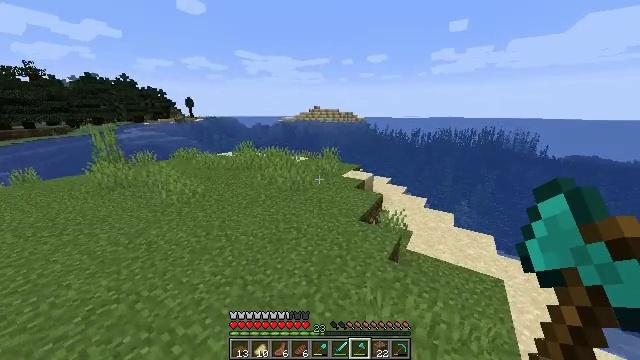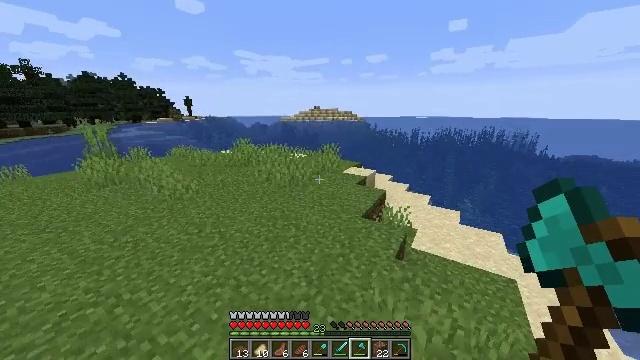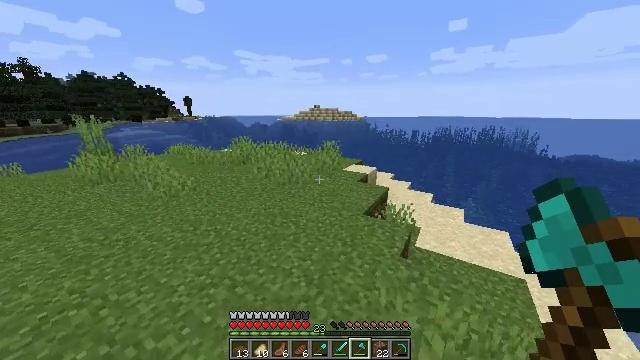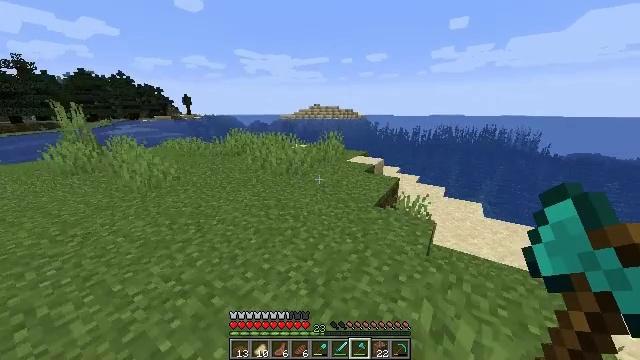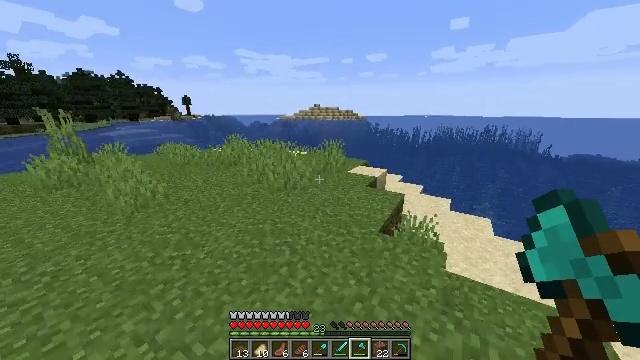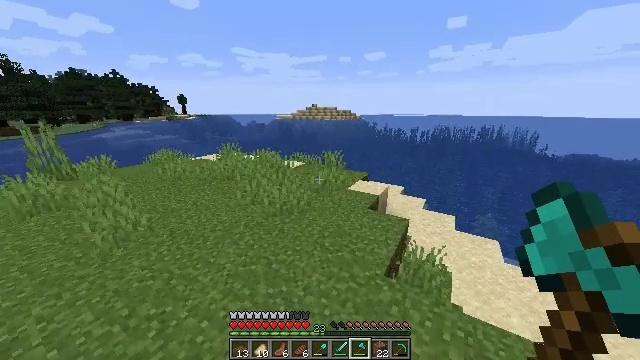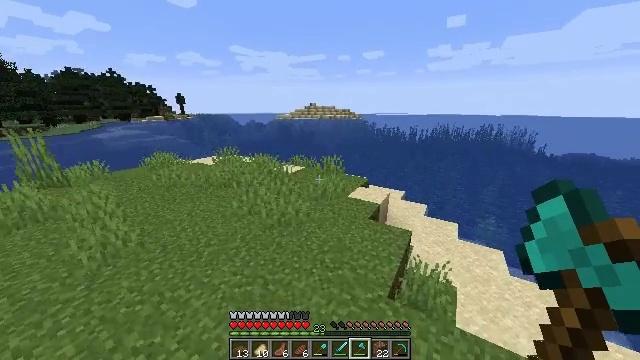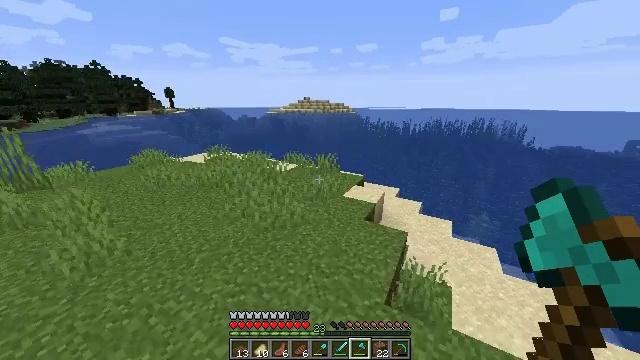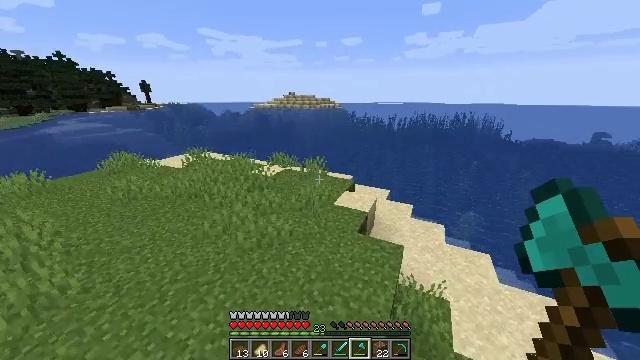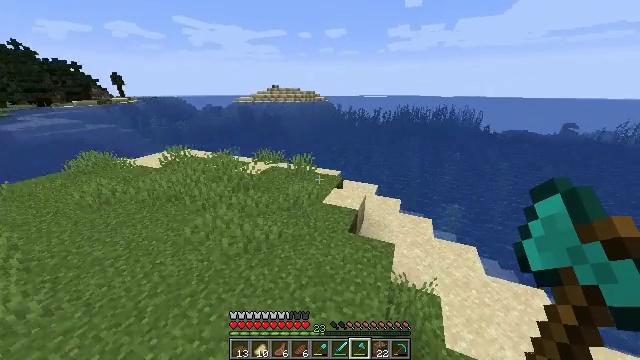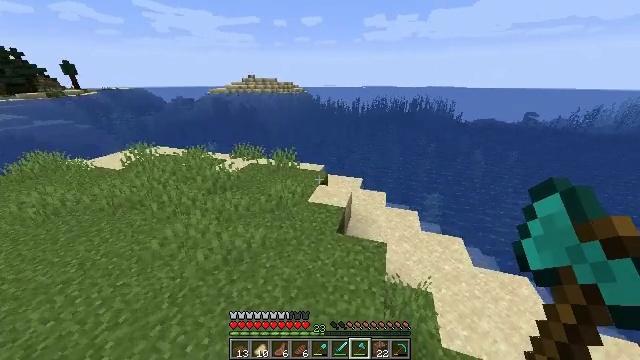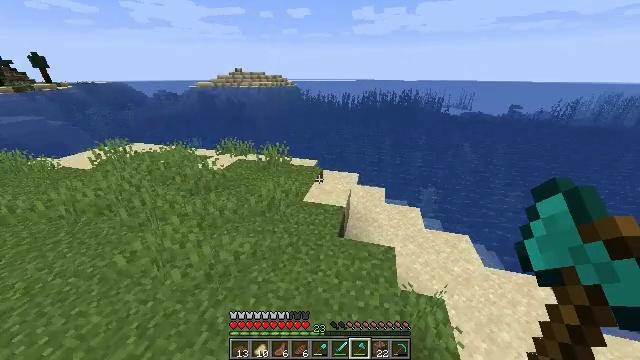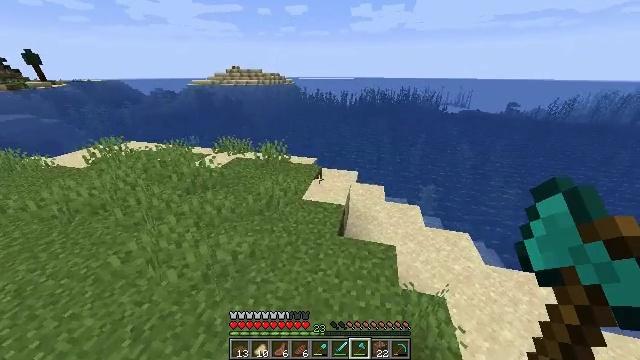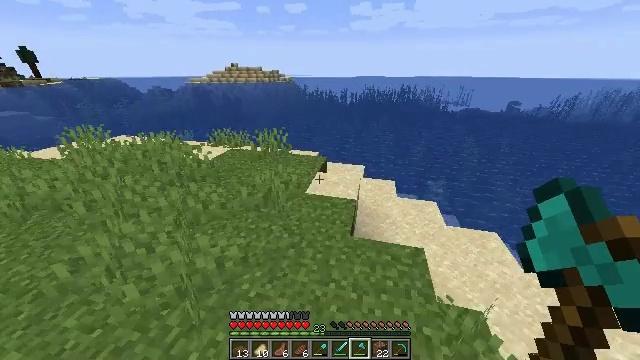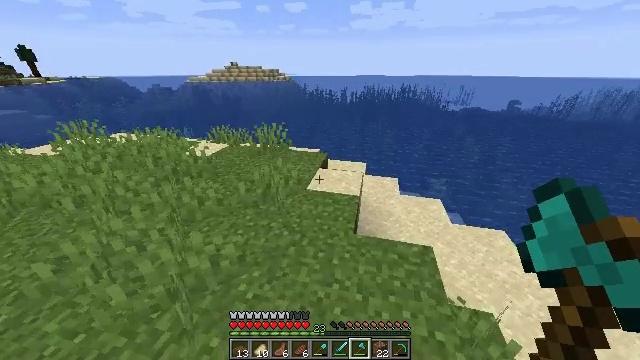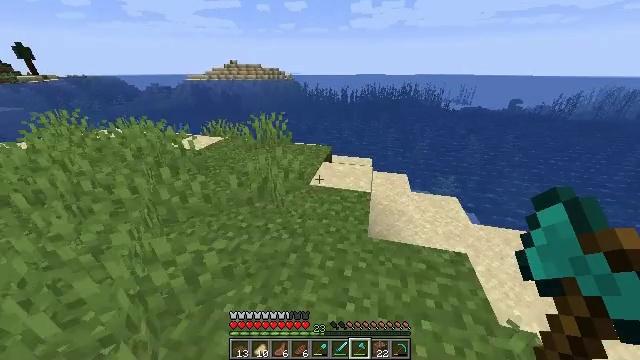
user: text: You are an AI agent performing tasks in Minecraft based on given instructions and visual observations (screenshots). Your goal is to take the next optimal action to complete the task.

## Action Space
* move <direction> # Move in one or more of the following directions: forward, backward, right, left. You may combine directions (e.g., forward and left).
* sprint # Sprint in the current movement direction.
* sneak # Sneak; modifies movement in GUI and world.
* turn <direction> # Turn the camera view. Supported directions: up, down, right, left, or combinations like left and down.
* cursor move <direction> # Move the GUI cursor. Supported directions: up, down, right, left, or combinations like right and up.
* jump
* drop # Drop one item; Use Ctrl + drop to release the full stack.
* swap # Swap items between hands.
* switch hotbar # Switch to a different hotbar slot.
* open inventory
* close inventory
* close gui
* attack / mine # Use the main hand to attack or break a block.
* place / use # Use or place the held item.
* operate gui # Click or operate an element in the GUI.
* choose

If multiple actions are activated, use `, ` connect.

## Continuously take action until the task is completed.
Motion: motion action
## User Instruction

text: Mine the kelp plant underwater.
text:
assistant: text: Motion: move forward, jump
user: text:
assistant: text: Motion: move forward, jump
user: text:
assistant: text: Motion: move forward, jump
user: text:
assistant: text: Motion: move forward, sprint, jump
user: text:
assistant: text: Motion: move forward, sprint, jump
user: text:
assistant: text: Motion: move forward, sprint, jump
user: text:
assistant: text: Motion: move forward, sprint, turn right and down, jump
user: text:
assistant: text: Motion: move forward, sprint, turn right and down, jump
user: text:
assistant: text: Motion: move forward, turn right and down, jump
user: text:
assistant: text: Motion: move forward, turn right and down, jump
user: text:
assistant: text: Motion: move forward, turn right and down, jump
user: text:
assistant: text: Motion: move forward, jump
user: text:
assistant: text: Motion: move forward, jump
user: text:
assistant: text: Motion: move forward, jump
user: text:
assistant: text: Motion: move forward, sprint, jump
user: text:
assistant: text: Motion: move forward, sprint, jump
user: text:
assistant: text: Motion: move forward, sprint, jump
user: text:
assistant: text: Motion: move forward, sprint, jump
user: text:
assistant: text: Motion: move forward, sprint, turn down, jump
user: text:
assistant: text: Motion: move forward, turn right and down, jump
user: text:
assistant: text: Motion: move forward, turn right and down, jump
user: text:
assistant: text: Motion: move forward, turn down, jump
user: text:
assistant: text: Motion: move forward, jump
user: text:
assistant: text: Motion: move forward, jump
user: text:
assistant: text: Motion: move forward, jump
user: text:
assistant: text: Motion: move forward, jump
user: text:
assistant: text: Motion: move forward, turn right, jump
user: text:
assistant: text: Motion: move forward, turn right, jump
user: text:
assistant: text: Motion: move forward, turn right and down, jump
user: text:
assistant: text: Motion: move forward, turn right and down, jump